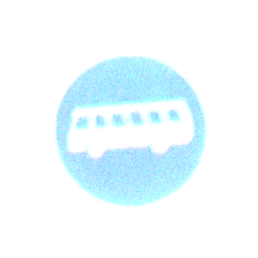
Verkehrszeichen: Busssonderstreifen
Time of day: MorningAfternoon
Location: Outdoor (RoadRail)
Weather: PartlyCloudy
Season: NotSpecified
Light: Natural